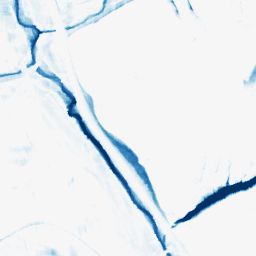
Category: morphological
Decomposition family: morphological_square
Decomposition parameters: operation: closing
size: 15
Upsampling method: quartic
Upsampling parameters: scale: 8
Upsampling scale: 8